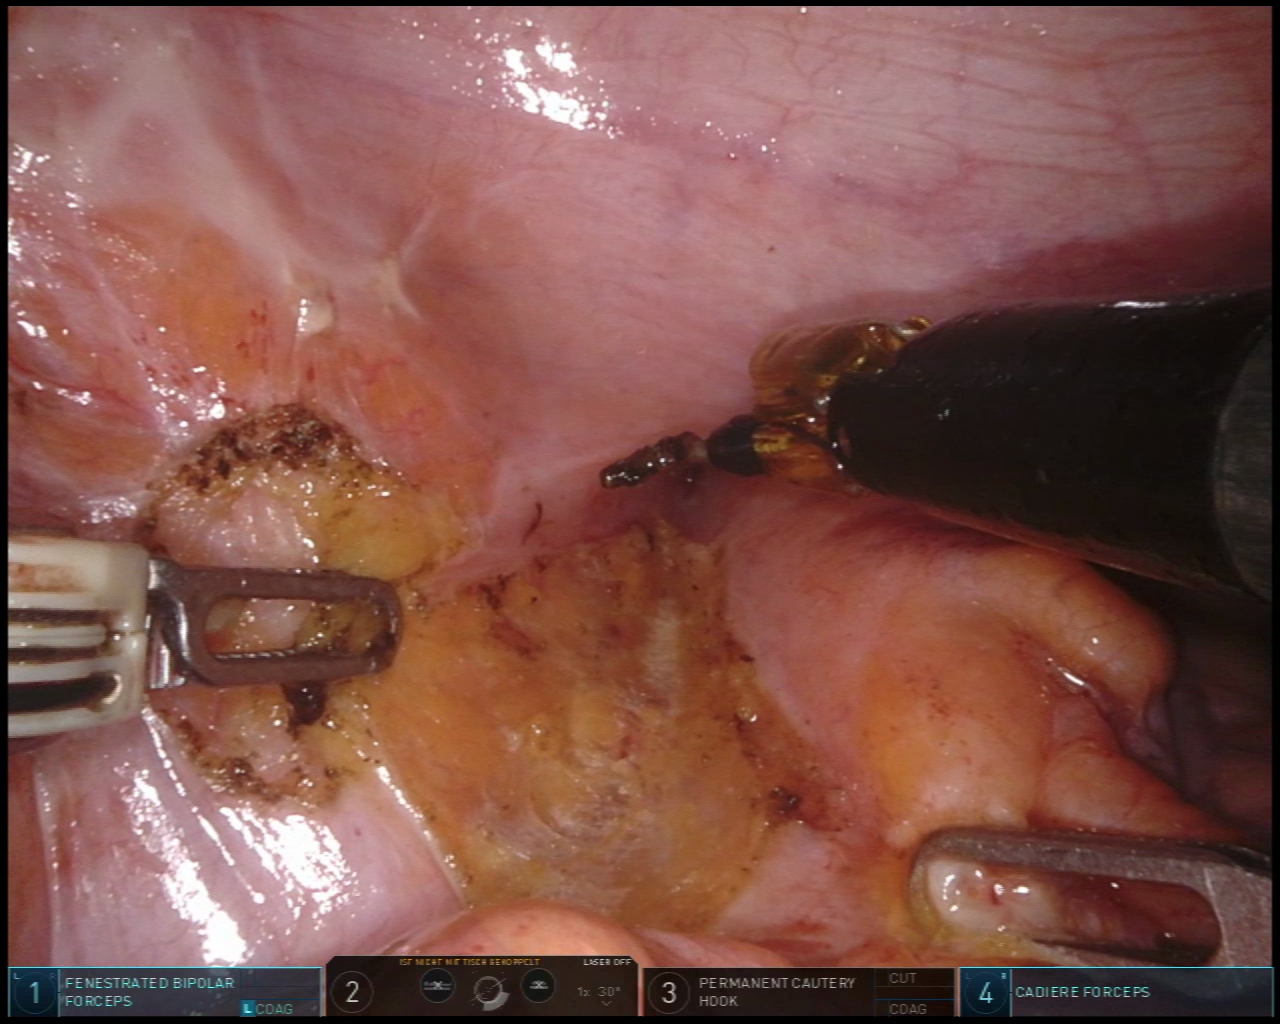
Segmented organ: abdominal_wall
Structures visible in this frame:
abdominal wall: yes
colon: yes
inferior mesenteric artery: no
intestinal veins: no
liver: no
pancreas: no
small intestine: no
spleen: no
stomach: no
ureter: no
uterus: no
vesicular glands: no